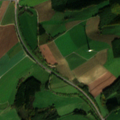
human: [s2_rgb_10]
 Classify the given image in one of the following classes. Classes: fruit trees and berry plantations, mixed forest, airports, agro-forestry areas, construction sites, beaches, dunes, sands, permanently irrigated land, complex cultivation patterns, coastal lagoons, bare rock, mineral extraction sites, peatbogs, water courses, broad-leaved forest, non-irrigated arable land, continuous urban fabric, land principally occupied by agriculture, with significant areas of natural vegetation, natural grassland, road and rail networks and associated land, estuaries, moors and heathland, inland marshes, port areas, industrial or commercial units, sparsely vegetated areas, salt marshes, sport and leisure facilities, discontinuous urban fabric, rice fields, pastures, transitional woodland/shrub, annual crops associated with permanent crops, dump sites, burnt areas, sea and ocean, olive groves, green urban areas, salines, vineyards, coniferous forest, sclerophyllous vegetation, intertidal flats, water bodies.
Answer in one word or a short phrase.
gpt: non-irrigated arable land, pastures, complex cultivation patterns, coniferous forest, mixed forest